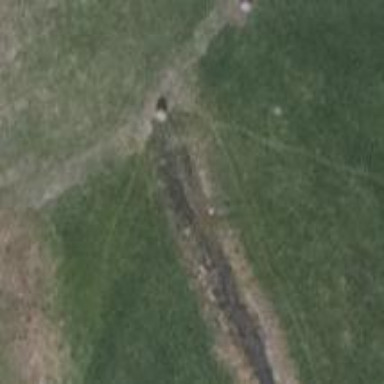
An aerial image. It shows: Culvert tunnel.